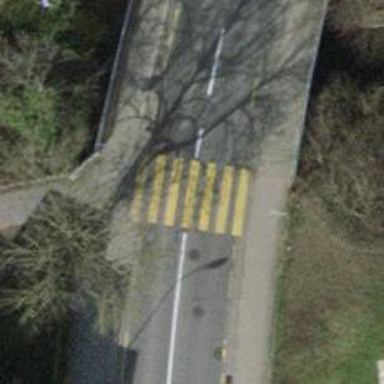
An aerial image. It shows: Marked road crossing.